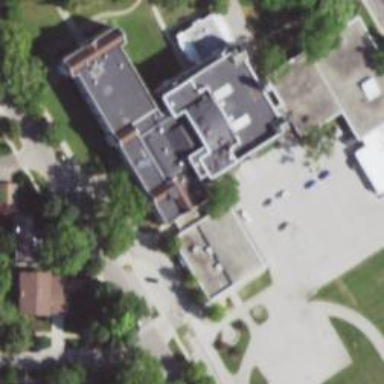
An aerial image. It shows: School.